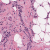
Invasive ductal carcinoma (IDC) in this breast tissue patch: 1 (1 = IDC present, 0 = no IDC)